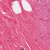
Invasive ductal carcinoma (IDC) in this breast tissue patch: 0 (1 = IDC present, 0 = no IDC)